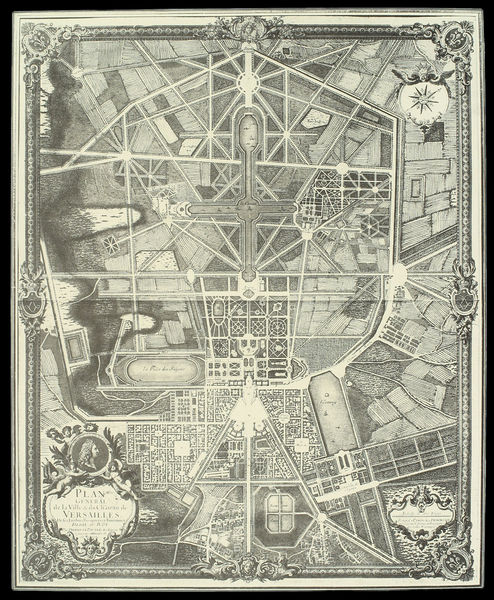
Titel: Versailles, Gesamtplan
Künstler: Pierre Le Pautre
Schlagwörter: weiß, see, stadt, frankreich, profil, schwarz, zeichnung, anlage, park, parkanlage, schloss, weg, fächer, muster, ornament, architektur, barock, rahmen, portrait, feld, wege, garten, schrift, ort, allee, vergilbt, vogelperspektive, französisch, symmetrie, verzierung, straßen, symetrie, medaillon, kreuz, palast, stern, draufsicht, symmetrisch, druck, schwarz-weiß, sterne, karte, alleen, anwesen, gut, struktur, plan, gärten, achsen, absolutismus, landkarte, dreiecke, geometrie, netz, ludwig, legende, grundriss, versailles, lageplan, schlosspark, stadtplan, übersicht, sonnenkönig, atchitektur, ludwig xiv, französischer garten, versaill, zeichnung#, fächerstadt, absolutistisch